Question: Is there a way where I can refresh a function's parameters even without reloading the whole page? For example, in the image shown in the url, if I change the value from the 'style' dropdown, its value will be passed to the accordion function so the accordion will automatically change its colors, without reloading the page. How can I do that? Thank you in advance.

It works fine in firefox, but on IE and Chrome, the whole page reloads, which reverts the
accordion to its default state.
here is the markup:
<URL>
'''
var accordion = function(accordion,t,ease,style) {
var accordion = $("."+accordion), panels = accordion.children(), panelHead = panels.children("h3"), panelBody = panels.children("div");
if (ease == undefined || ease == "" || ease == "linear") {ease = "linear";}
//time controls
if (t == undefined || t == "") { t = 500 ;}
else if (t == "very fast") { t = 100; } else if (t == "fast") { t = 250; } else if (t == "medium") { t = 500; }
else if (t == "slow") { t = 800; } else if (t == "very slow") { t = 1200; }
//styling
panelHead.attr('class',"").addClass("panelHead-"+style);
//accordion click handler
panelHead.css({ "cursor":"pointer" }).click(function() {
var bodyHeight = 0, panelIndex = $(this).parent().index();
panelBody.eq(panelIndex).children("p").each(function() {
bodyHeight = bodyHeight + $(this).outerHeight(true);
});
panelBody.each(function() {
if( $(this).parent().index() == panelIndex && $(this).height() == 0) {
$(this).animate({"height":bodyHeight},t,ease);
}
else if ( $(this).parent().index() == panelIndex && $(this).height() > 0) {
$(this).animate({"height":0},t,ease);
}
else { $(this).animate({"height":0},t,ease); }
});
console.log(t + ", " + ease + ", " + style);
});
panelBody.css({ "height":0, "overflow":"hidden"});
};
$(function() {
$("form").change(function(e) {
location.reload(false);
})
});
'''
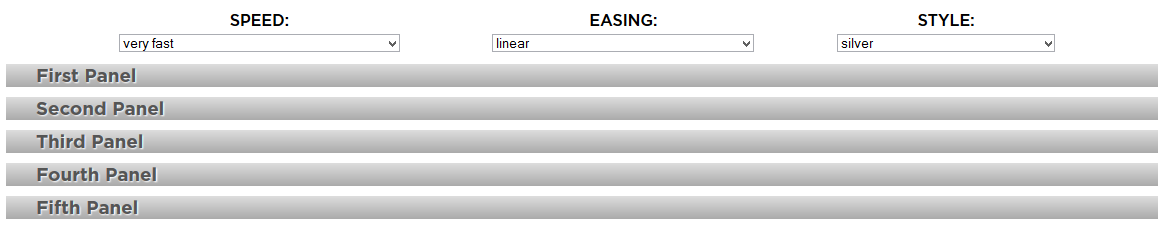
Answer: Yes, you can try this. This active your function when you change the value of your select.
'''
$(YourSelectObject).on("change", YourFunction);
'''
Edit--
In your code you alredy have the change function. Just remove location.reload(false) and add accordion("accordion", $("#speed").val(), $("#easing").val(), $("#style").val()). And it works.
'''
$("form").change(function(e) {
//location.reload(false);
accordion("accordion", $("#speed").val(), $("#easing").val(), $("#style").val());
});
accordion("accordion", $("#speed").val(), $("#easing").val(), $("#style").val());
'''